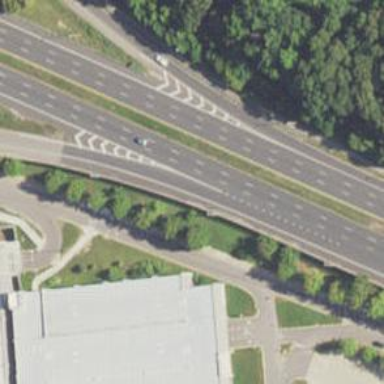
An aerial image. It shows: Primary link highway.